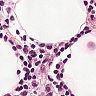
Metastatic tissue present: no